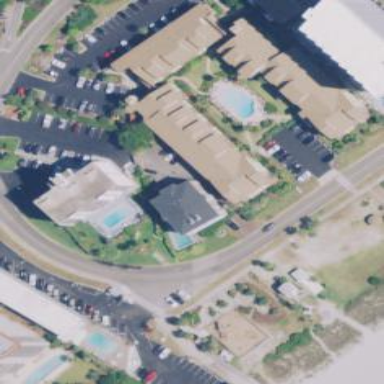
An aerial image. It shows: Hotel building.